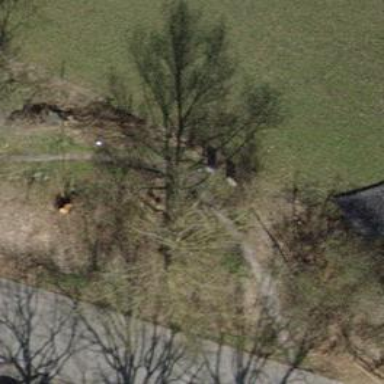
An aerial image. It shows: Brown bench in the vicinity.